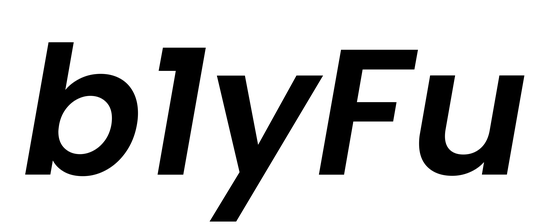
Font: Poppins-SemiBoldItalic